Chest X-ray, PA view. Patient: 73 years old, sex M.
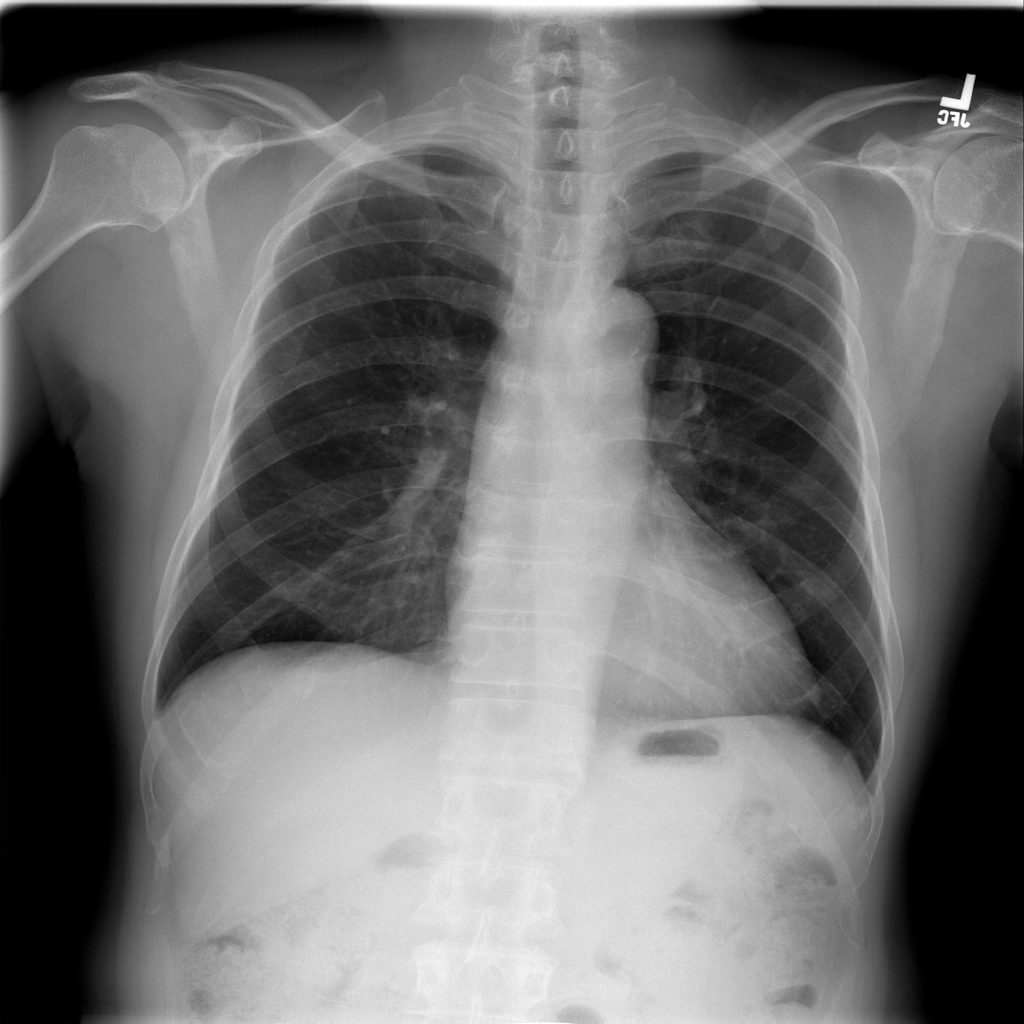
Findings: No Finding